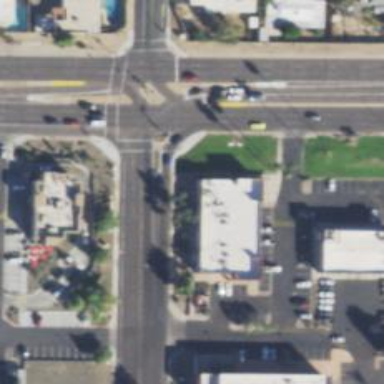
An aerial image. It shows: Solid stop line on the road marking.